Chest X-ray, PA view. Patient: 35 years old, sex M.
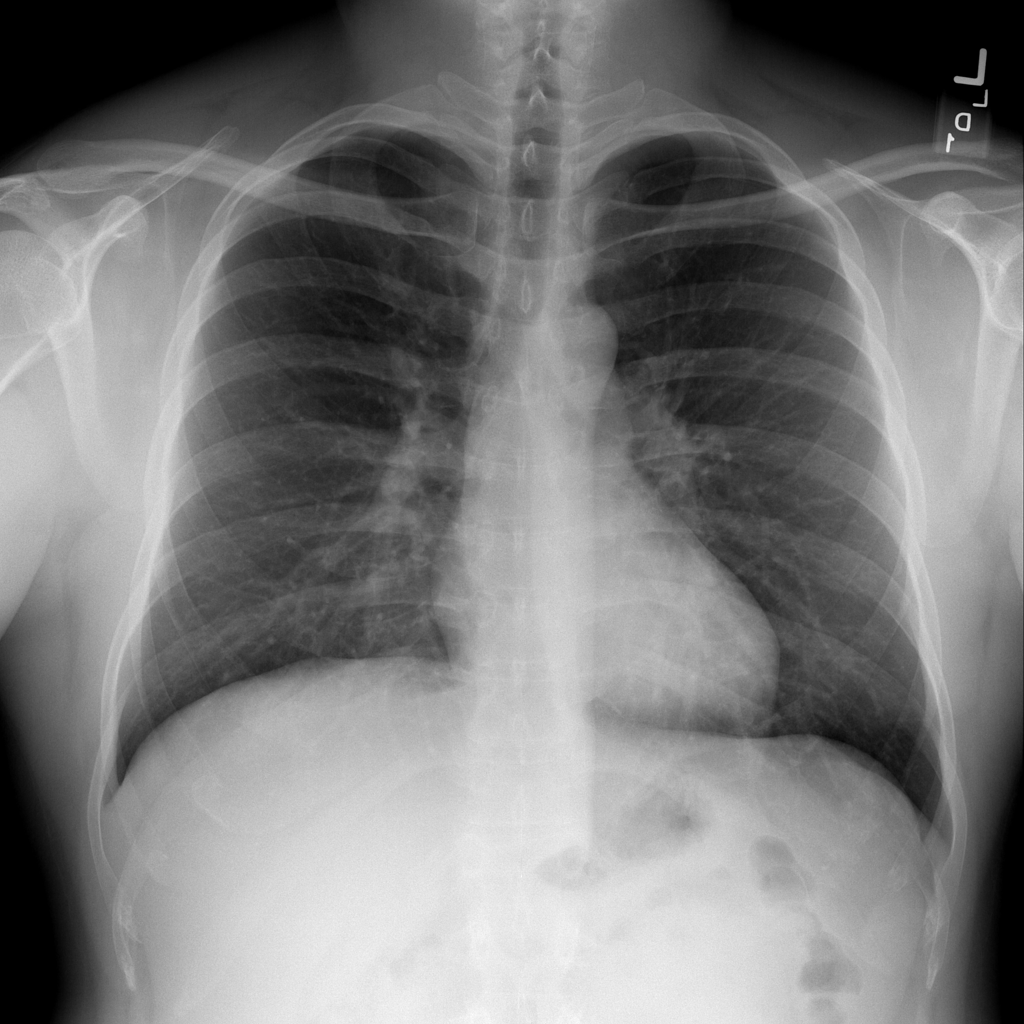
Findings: No Finding